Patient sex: M
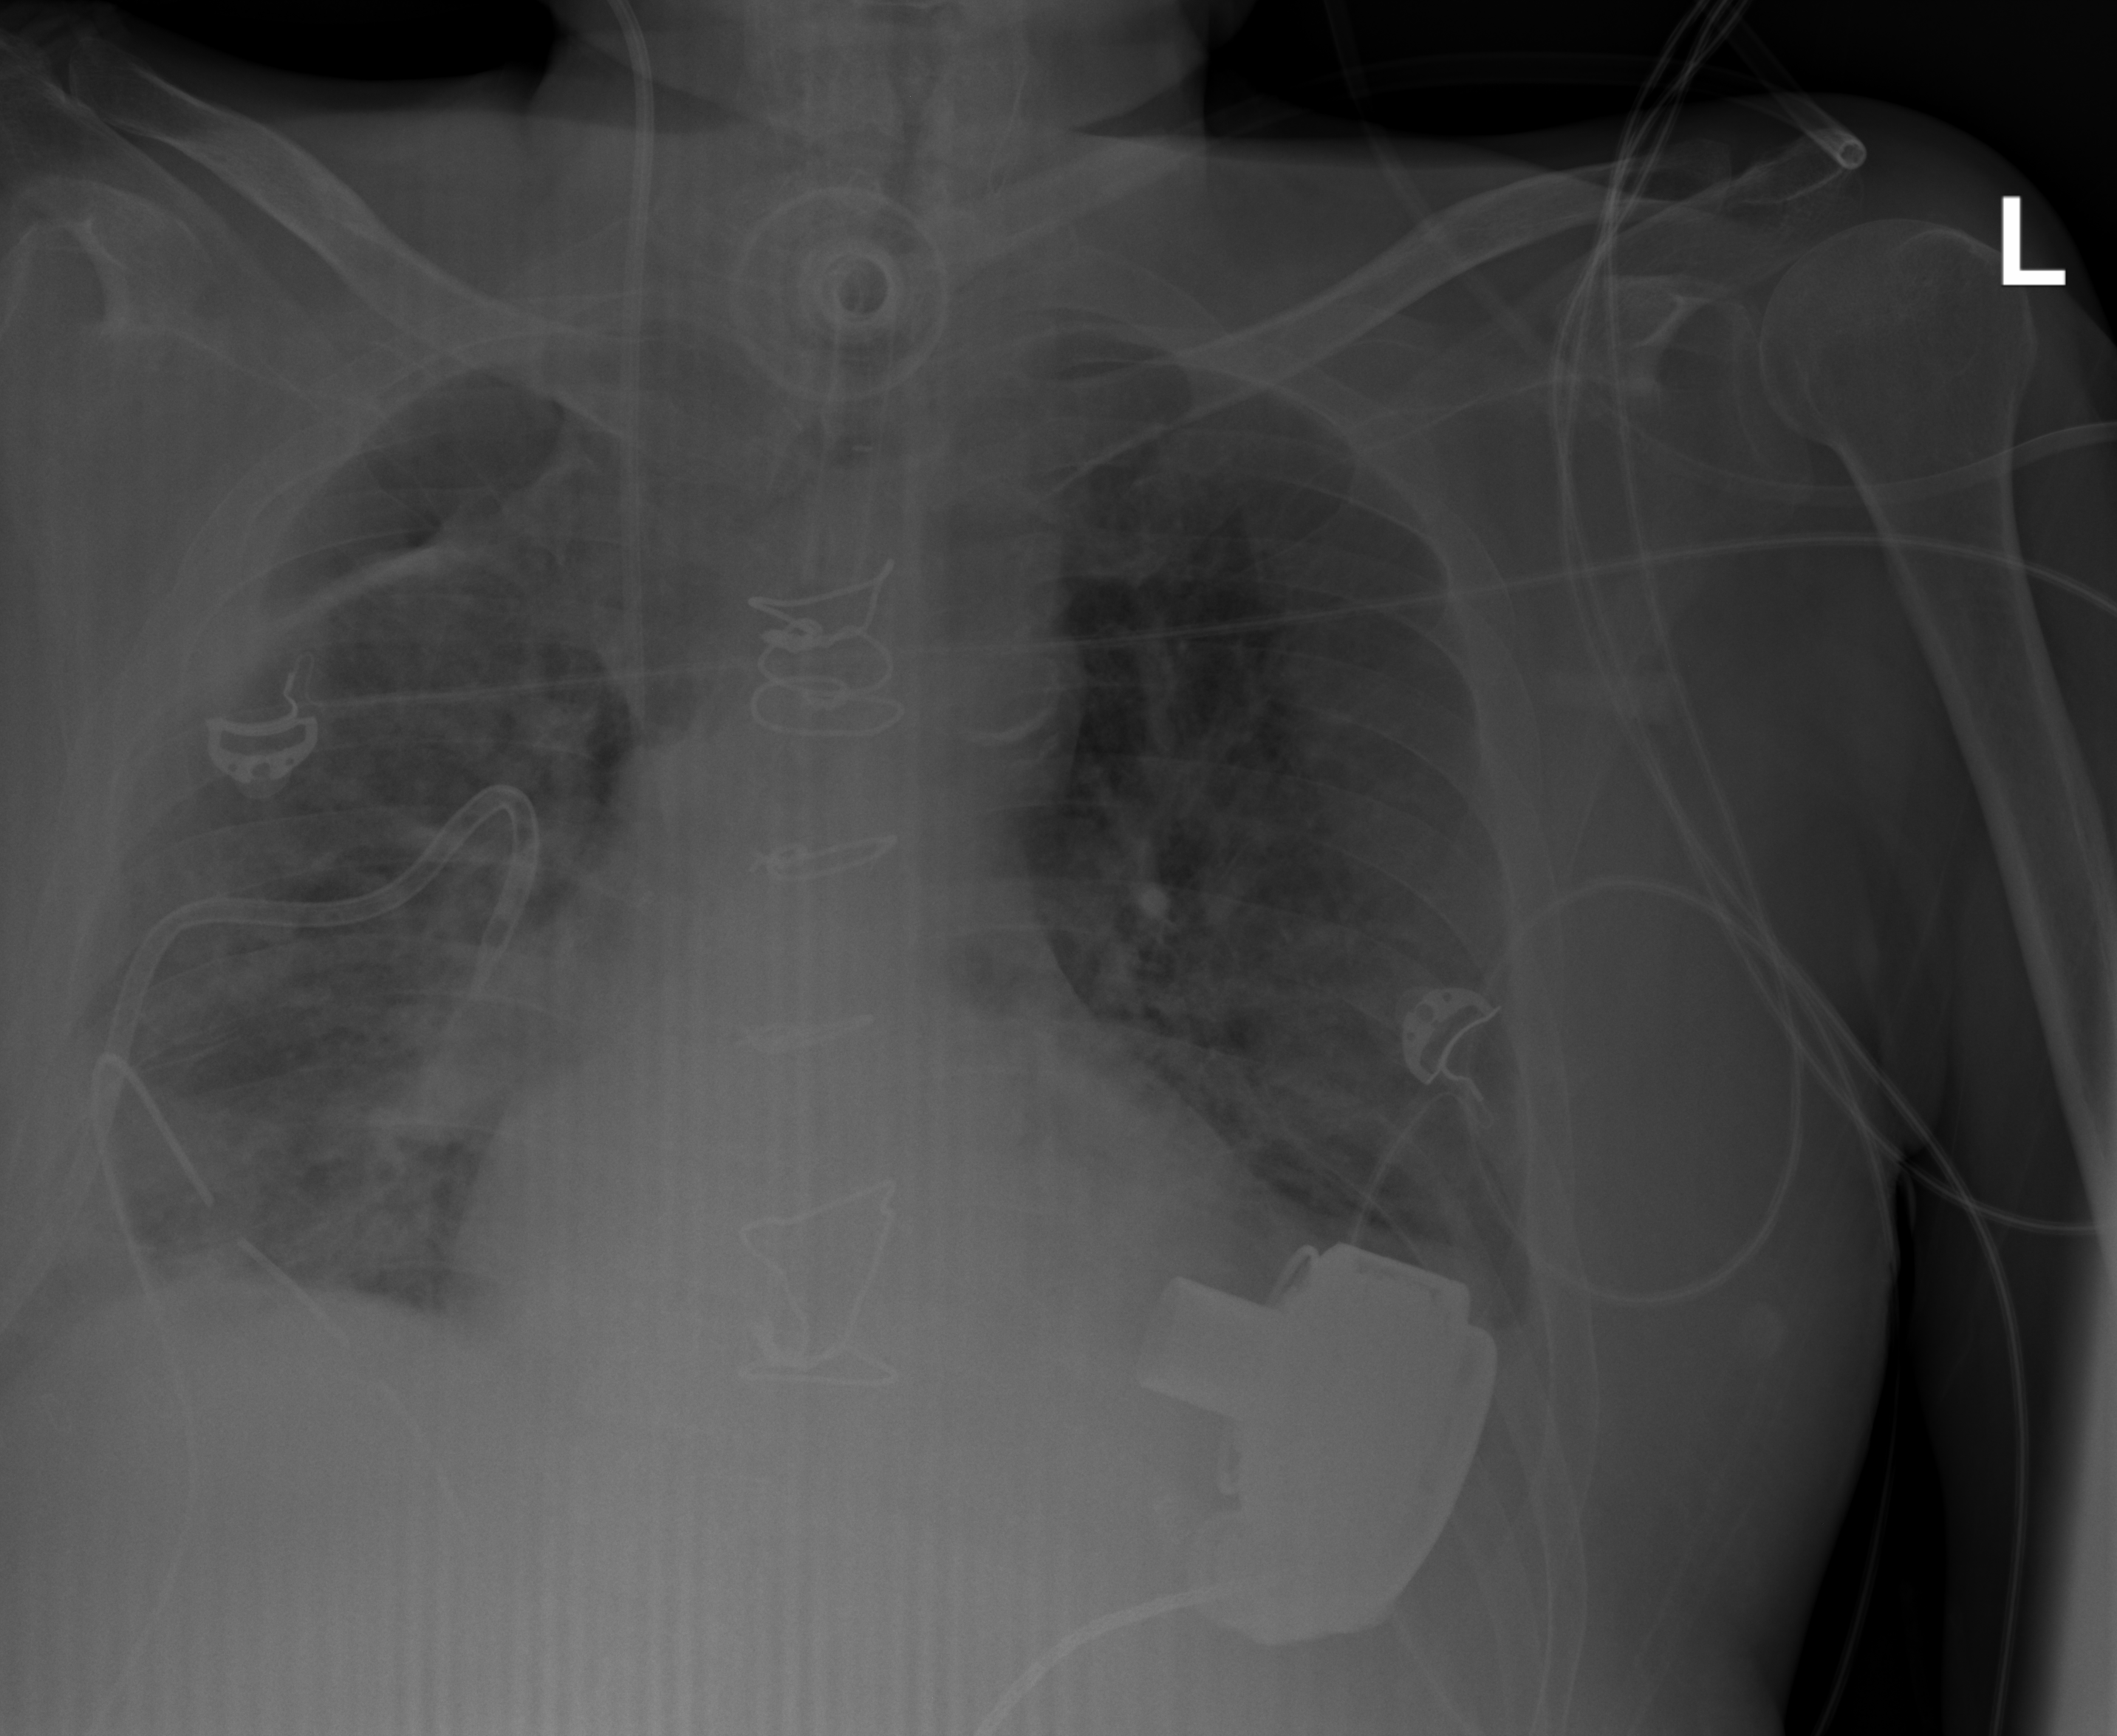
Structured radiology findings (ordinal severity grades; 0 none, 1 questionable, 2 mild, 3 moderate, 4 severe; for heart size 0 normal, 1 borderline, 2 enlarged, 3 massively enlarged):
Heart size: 1
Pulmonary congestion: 2
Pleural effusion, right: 2
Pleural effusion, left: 2
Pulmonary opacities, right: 2
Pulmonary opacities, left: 0
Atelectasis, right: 1
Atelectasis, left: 2